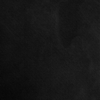
Label: dusty